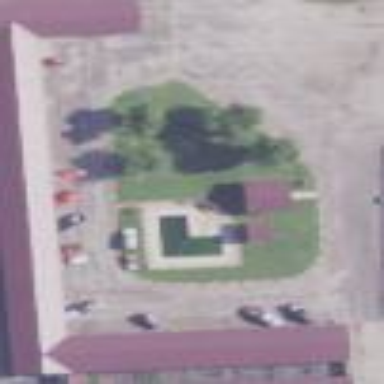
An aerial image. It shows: Motel building.